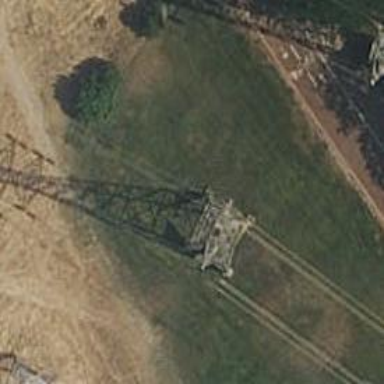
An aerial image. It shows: Lattice structure tower used for power transmission.